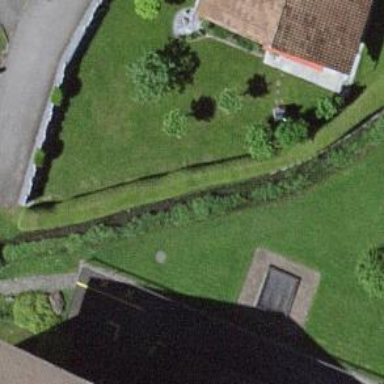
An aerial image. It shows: Hedge barrier.